Aerial crown-view tile of a tropical tree (Barro Colorado Island, Panama), acquired 20241112:
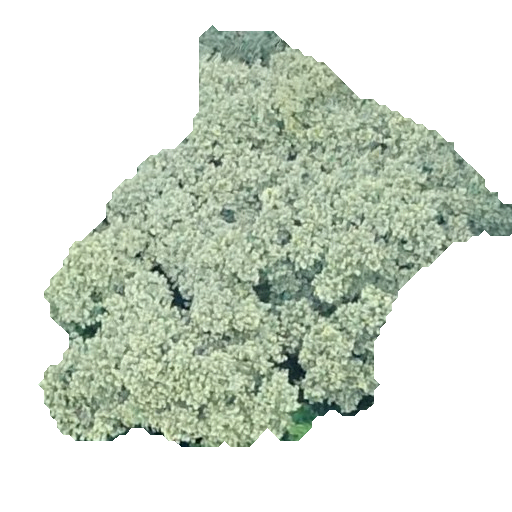
Species: Luehea seemannii
GBIF accepted scientific name: Luehea seemannii
Crown area: 181.854 m²